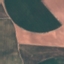
Land use / land cover: AnnualCrop